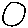
Label: circle